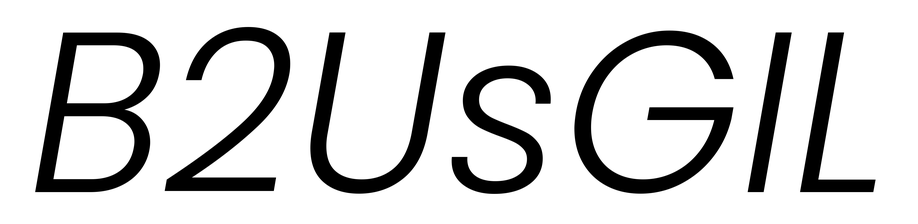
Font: Poppins-LightItalic